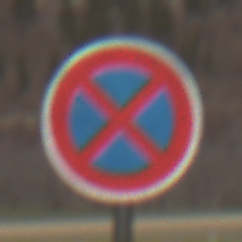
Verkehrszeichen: AbsolutesHalteverbot
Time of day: MorningAfternoon
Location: Outdoor (Nature)
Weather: PartlyCloudy
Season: NotSpecified
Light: Natural